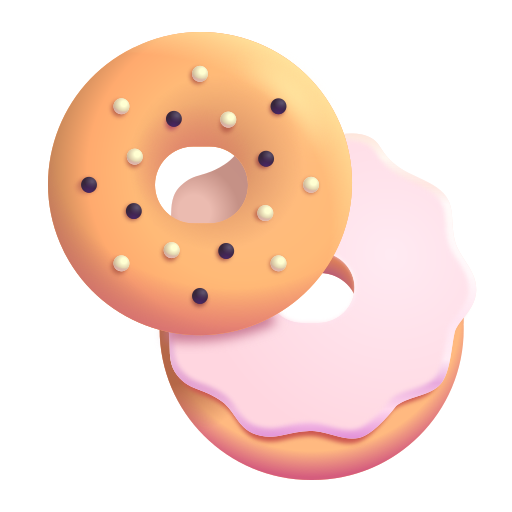
bagel color